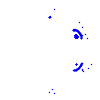
Particle: electron